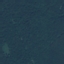
Land use / land cover class: Forest